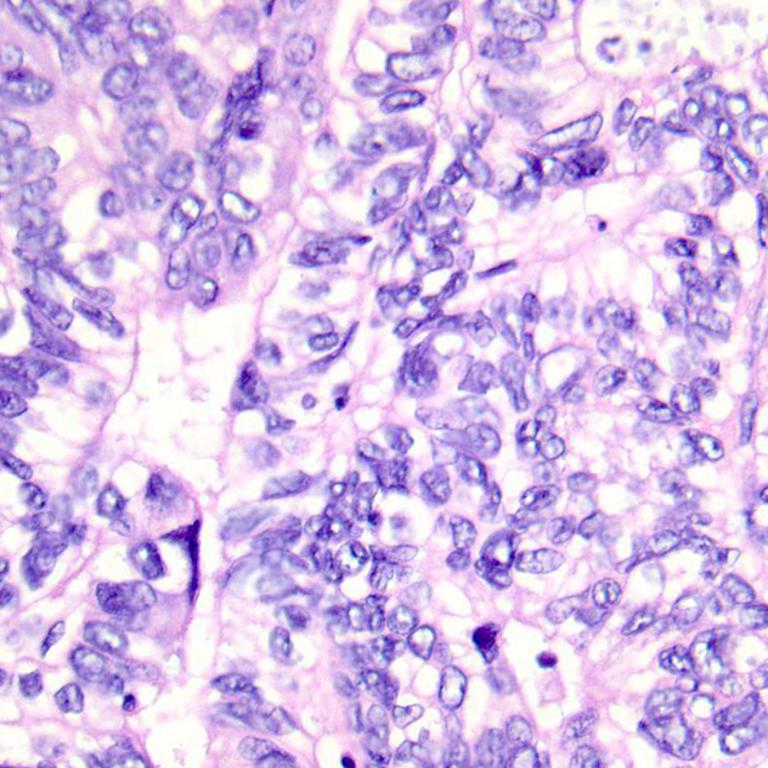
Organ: colon
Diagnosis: adenocarcinomas